Question: I am looking for an efficient algorithm that optimizes how N agents, located in 2D space, can be placed into M shelters by minimizing the distance the agents need to travel.
Each shelter can only hold 1 agent. If N > M (more agents than available shelters), then some agents will not get placed into shelters (all agents are the same).
(Optional simplification: while agents can be freely located in 2D space, shelters are always arranged on a square grid. No agent is located outside of the convex hull of shelters.)
This is all you need to know. However, if you think that this problem has no efficient solution then here is ...
---
There are exactly 9 shelters, arranged on a square grid (with distance d). All N agents are located around the central shelter (in a box of size d*d centered around central shelter). However, in this case, the central shelter is always empty but all other shelters may or may not be available (empty) at the beginning.
For this case, I need an algorithm that solves the problem of arbitrary many agents N (typically N < 9) and arbitrary shelters being available (either all 9, or in the extreme case only the central shelter).
The algorithm should be efficient, since I need to solve many of these problems quickly.
Here is an example with N=3 agents (black dots) and M=5 available shelters (green dots). The red dots show non-available shelters.  I use letters for shelters and numbers for agents.
I am sure that this problem has a specific name and has been solved/studied already, but I cannot find its name or any solutions. I need to solve many of those problems fast and I always want the optimal solution (if thats not possible, an almost optimal solution is also sufficient). Here is what I tried/thought of so far:
1. Brute force: I know that the optimal solution to the problem can be found with brute force by checking all possible options, calculating the total travel distance for each and picking the option with smallest total travel distance. This may involve many computations if M and N are large.
2. A fast but very non-optimal solution works as follows: for each agent i, calculate the distance to central node E. Starting from the agent i with smallest distance to E, assign i to its closest shelter (in this case: E). Then assign the next agent to its closest shelter, considering that E is now not available anymore, etc, until all agents are assigned or stop if no more free shelters are available. This works, is fast, but of course produces non-optimal results (in the example image: 2->E, 1->B, 3->F, while the optimal solution should be 3->E, 2->F, 1->B)
3. Another idea I'm working on is to first find the agents that are under the most "pressure", i.e. all of their good options are far away. Starting with the agent under highest pressure, assign it to the closest shelter. Continue for all other agents. However, I am not sure how to properly define "pressure" for this problem, as it likely should be a combination of the distances to the first few shelters. Also, I am not sure that this will lead to the optimal solution, but may result in an almost optimal solution.
4. I am trying to think of this problem as some sort of weighted permutation, that is, I need to select N shelters and map them to the N agents, but each mapping comes at a cost. I need to minize the total cost, but I have no idea how to do this.
5. Also, I am thinking of some sort of Simulated Annealing, or some form of push-and-pull algorithm where each shelter is attracting agents, or agents are attracted to shelters based on their distance. While this may sound interesting, I would expect that this is computationally not efficient.
I am happy for any input, especially if this problem already has a proper name and solutions. I am also happy for a simple and fast-to-compute algorithm that achieves an almost optimal solution.
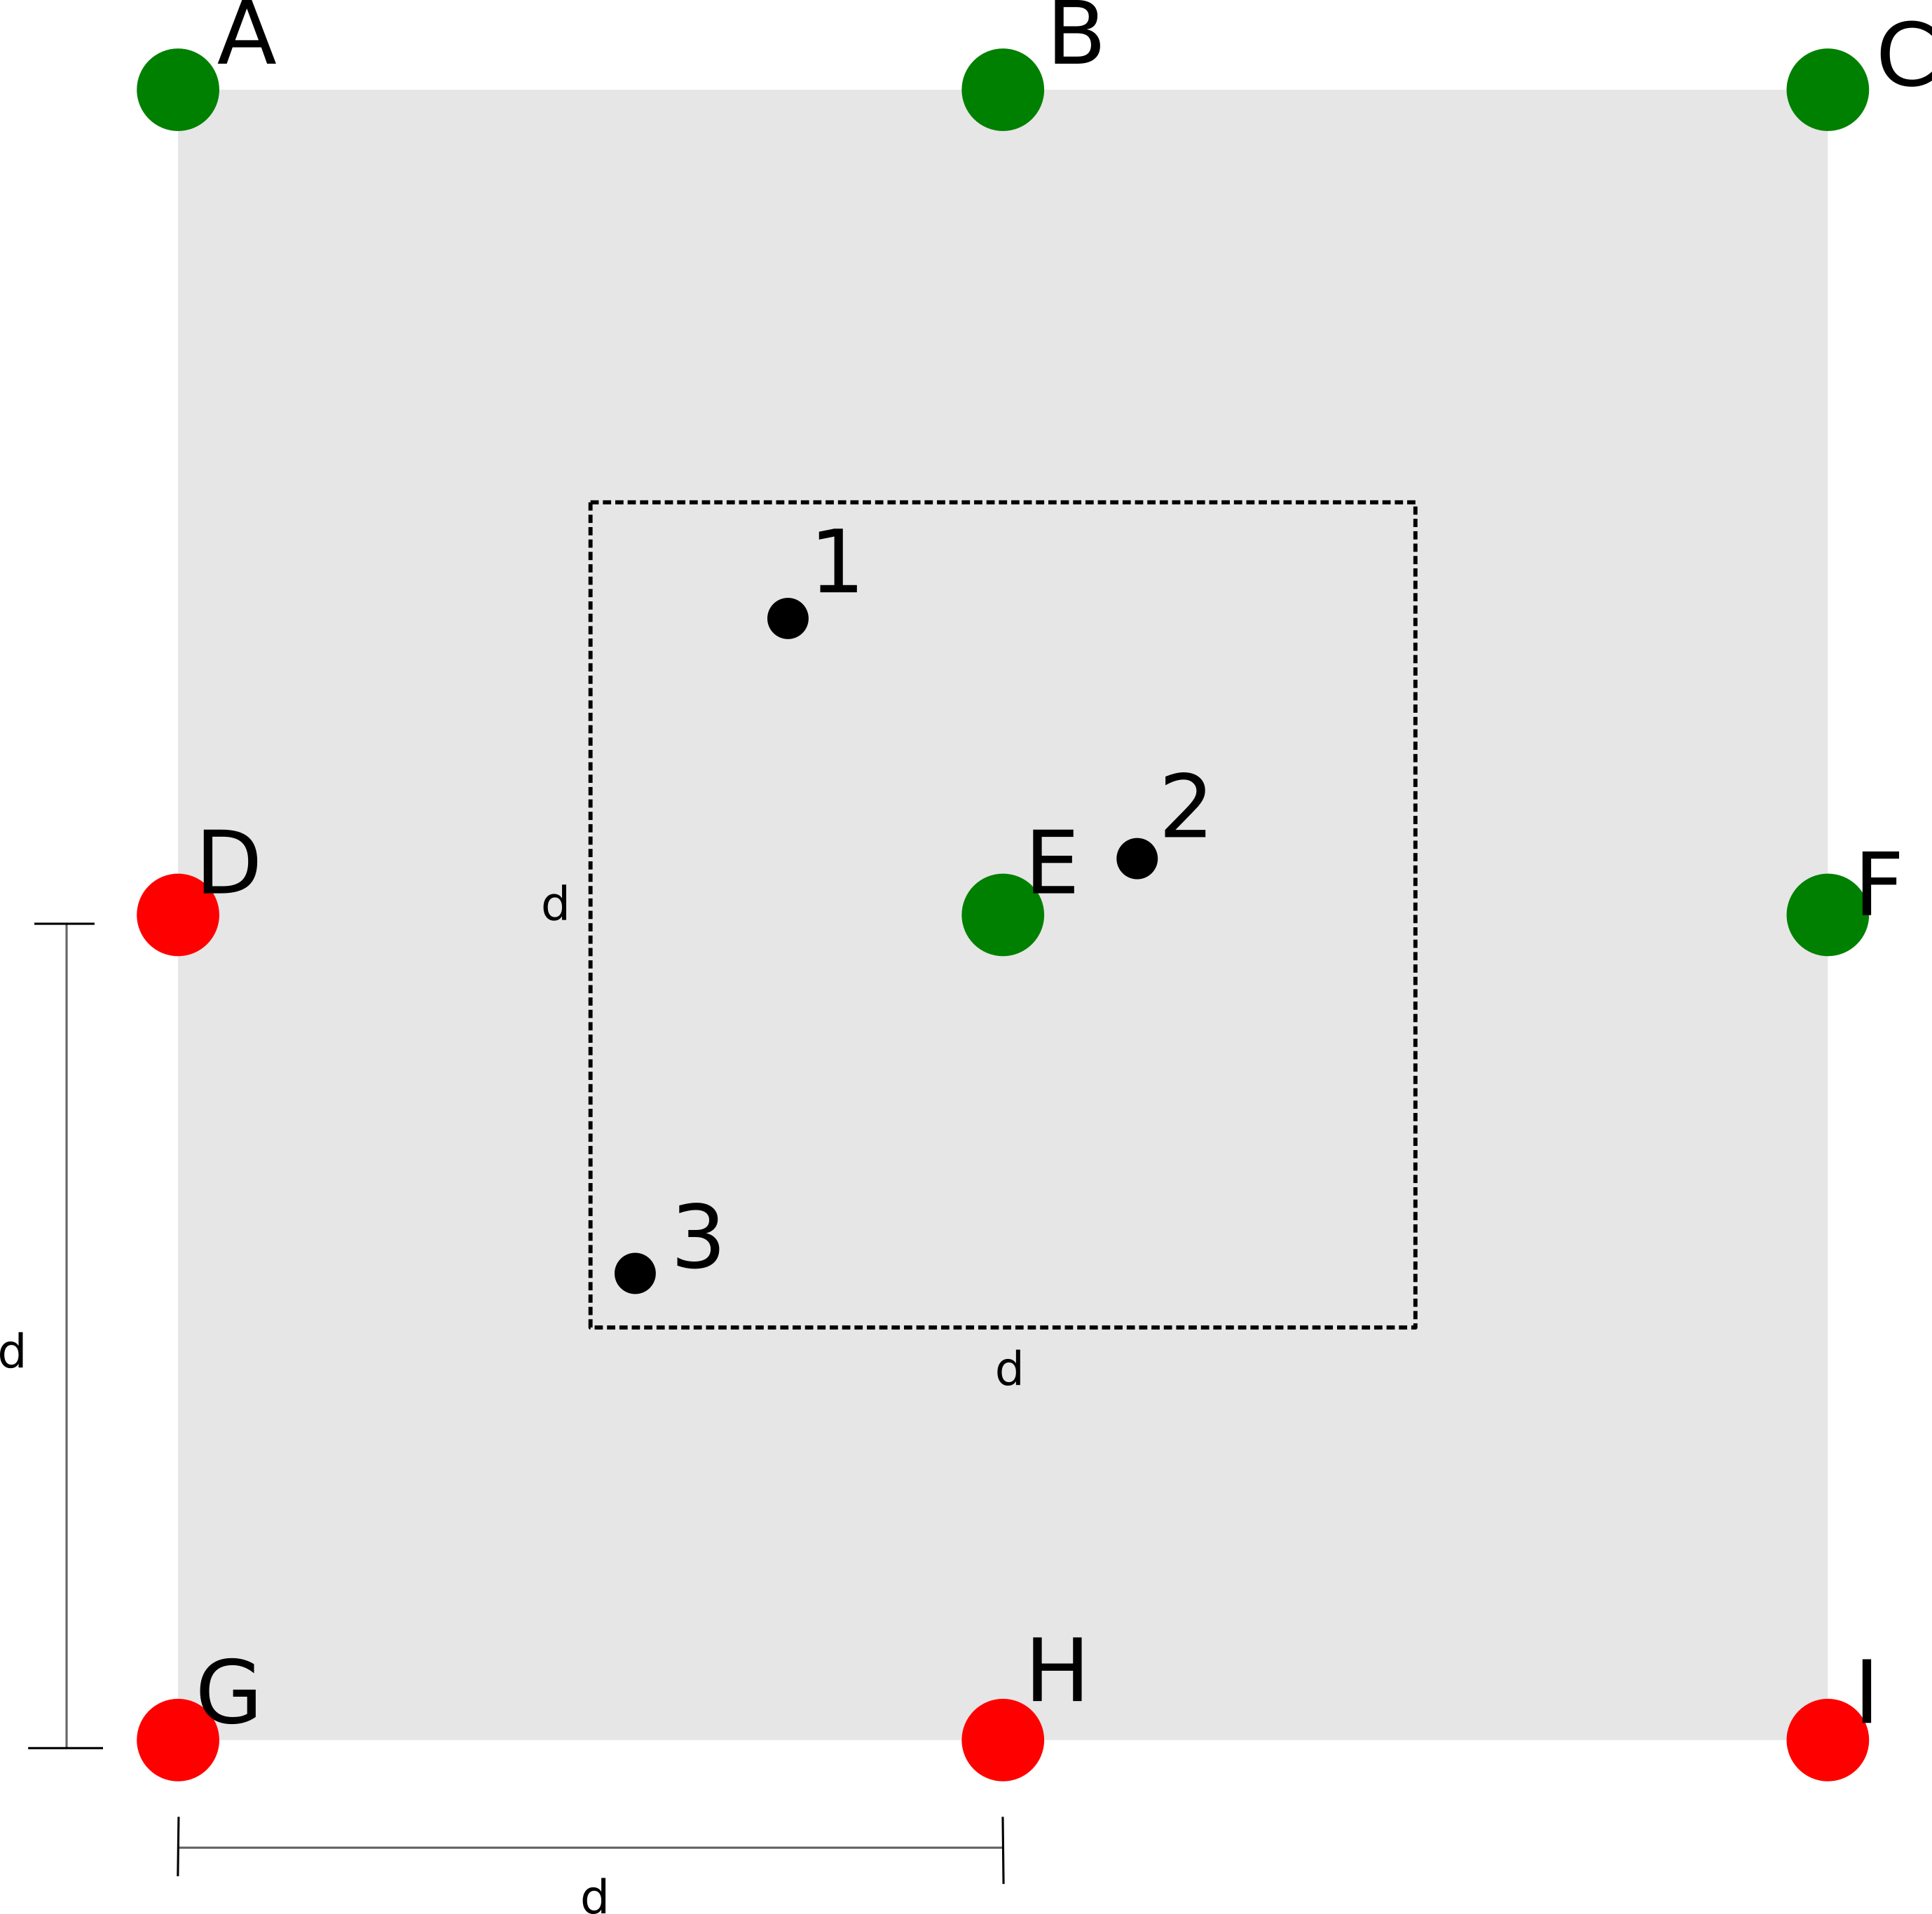
Answer: As suggested in the comments (thanks again!), this is indeed answered by <URL>.
Specifically, this is an which gets solved by the , considering agents as workers, shelters as tasks and the cost of worker i doing task j being the Manhatten distance between agent i and shelter j.
The <URL> implements this algorithm and is very fast for the 9-shelter problem. If there are more shelters than agents, the package handles it automatically. For the case of more agents than shelters I am satisfied with deleting random agents until the number of agents is equal to the number of shelters. Therefore my problem is solved.